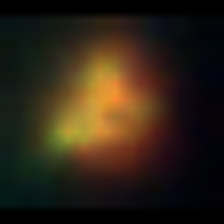
Taxon: NanoPlankton
Group: Other